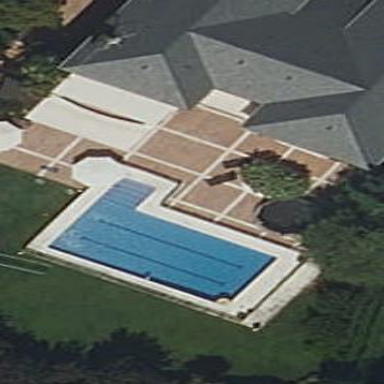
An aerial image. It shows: Swimming pool located in leisure land.